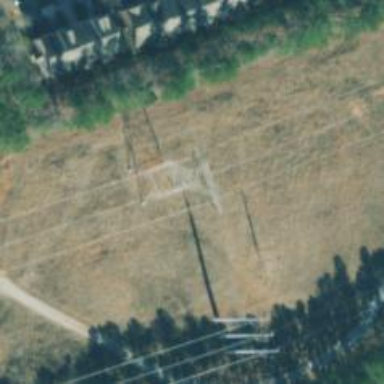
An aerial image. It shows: Lattice structure tower.